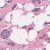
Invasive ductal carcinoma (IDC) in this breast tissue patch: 1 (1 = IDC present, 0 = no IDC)